Field crop: tomato
Growth stage: 1
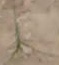
Species: cyperus